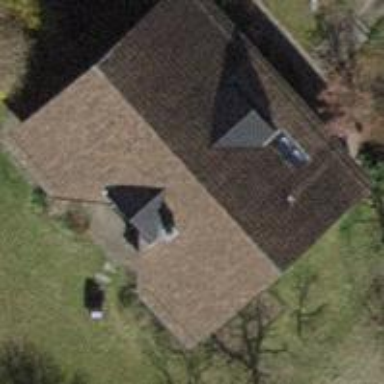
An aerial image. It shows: Building with tiled roof.